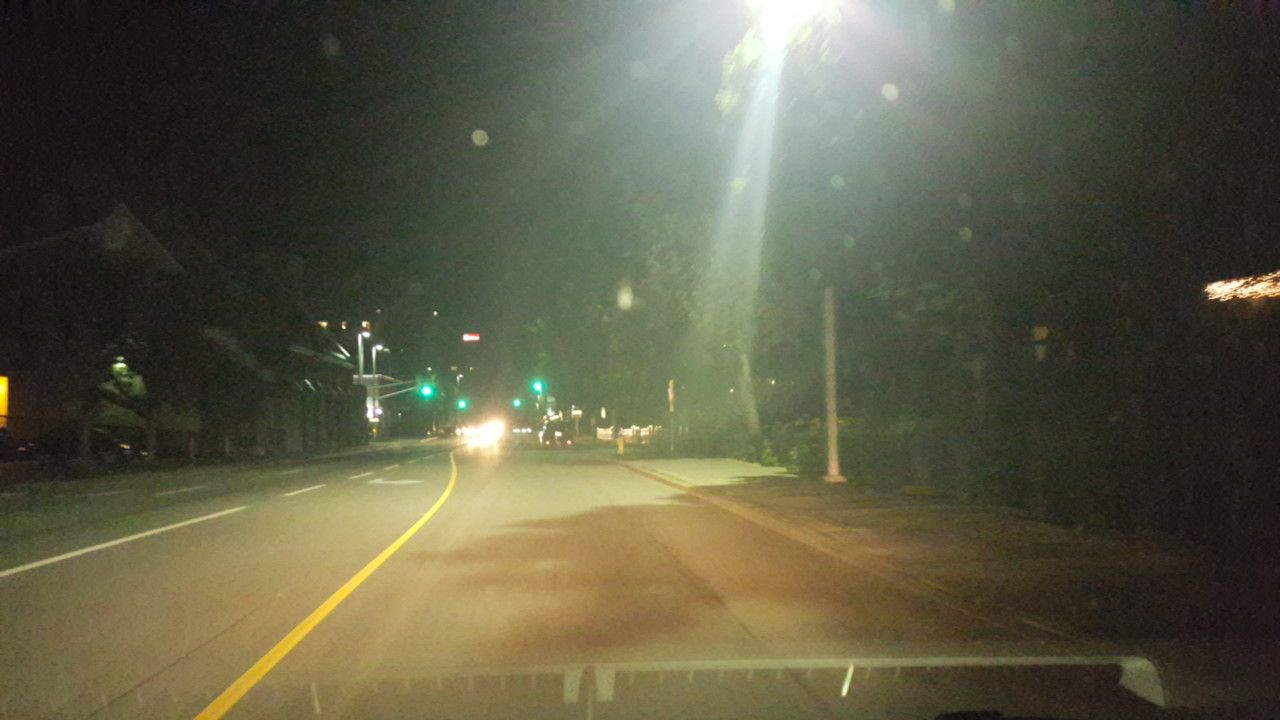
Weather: clear
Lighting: night
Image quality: slightly poor
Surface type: driving surface
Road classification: secondary
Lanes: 4
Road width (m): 1.5
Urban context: urban centre
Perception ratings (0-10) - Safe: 2.84, Lively: 1.42, Beautiful: 7.6, Boring: 2.49, Depressing: 1.36, Wealthy: 5.04